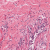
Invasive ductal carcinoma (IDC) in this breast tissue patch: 0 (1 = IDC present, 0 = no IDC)